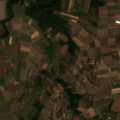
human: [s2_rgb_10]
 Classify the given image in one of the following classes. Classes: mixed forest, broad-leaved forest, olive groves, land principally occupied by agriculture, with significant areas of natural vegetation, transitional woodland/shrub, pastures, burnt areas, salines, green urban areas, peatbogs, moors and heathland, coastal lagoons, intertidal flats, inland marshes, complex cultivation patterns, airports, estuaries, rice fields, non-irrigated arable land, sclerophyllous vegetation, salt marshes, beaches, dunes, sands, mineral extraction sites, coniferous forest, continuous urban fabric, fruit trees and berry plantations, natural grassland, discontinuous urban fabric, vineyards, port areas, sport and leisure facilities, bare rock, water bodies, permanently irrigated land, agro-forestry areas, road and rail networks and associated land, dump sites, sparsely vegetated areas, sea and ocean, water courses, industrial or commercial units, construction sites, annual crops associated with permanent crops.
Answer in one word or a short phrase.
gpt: industrial or commercial units, non-irrigated arable land, complex cultivation patterns, land principally occupied by agriculture, with significant areas of natural vegetation